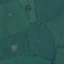
Land use / land cover: Pasture